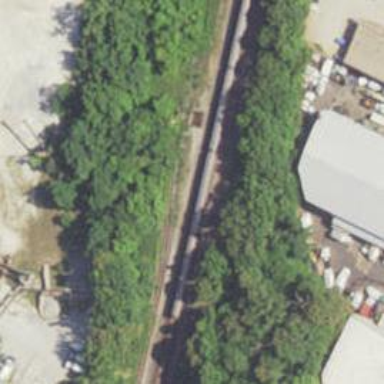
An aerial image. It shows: Railway spur service.